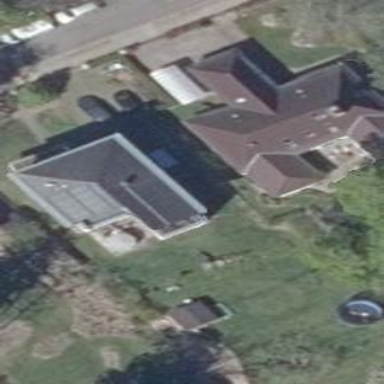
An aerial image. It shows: Residential building with pyramidal roof shape.